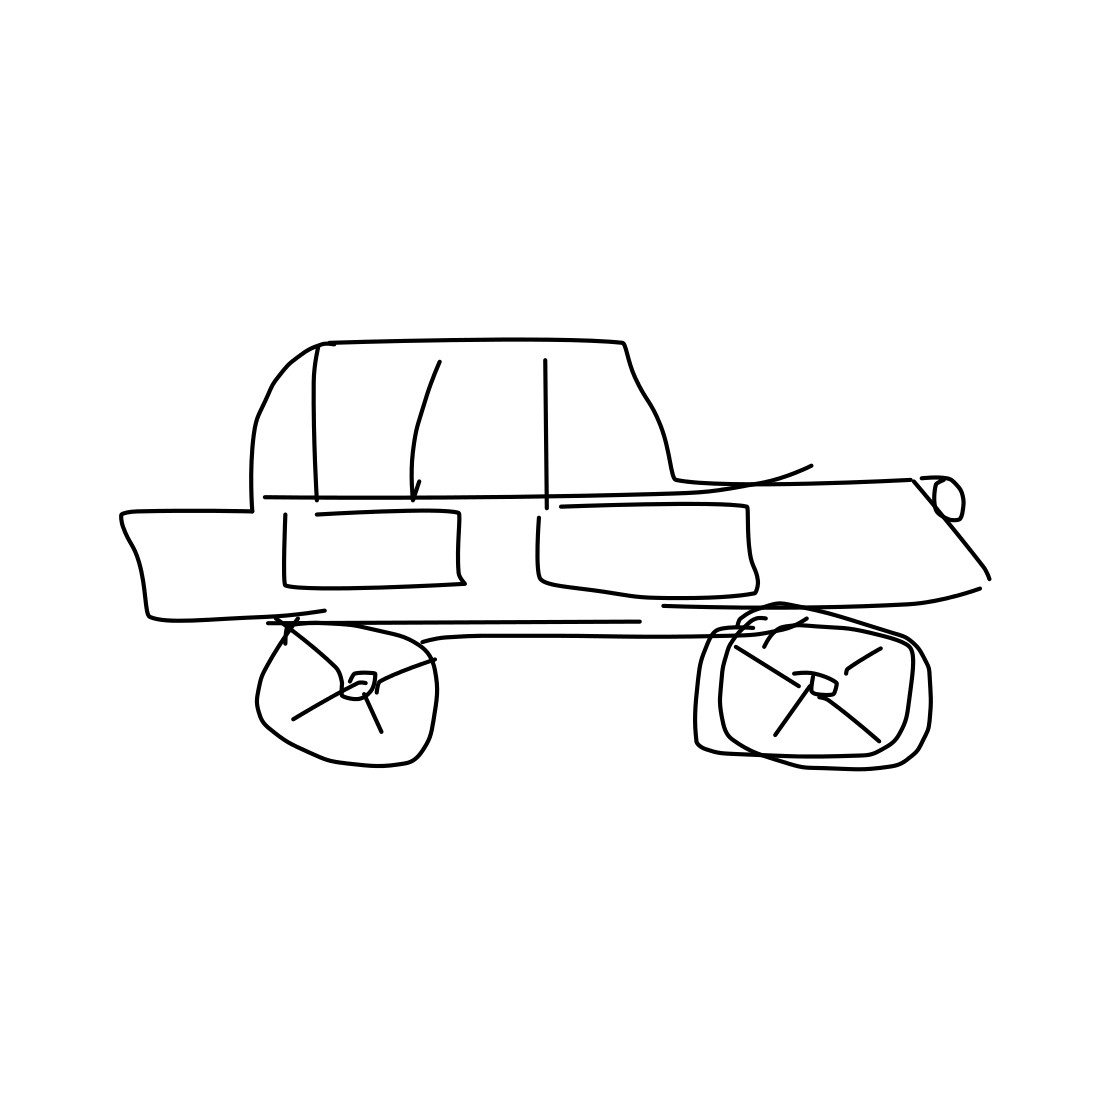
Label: suv